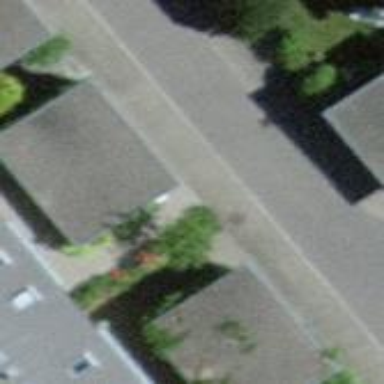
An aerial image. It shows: View of roof of building.